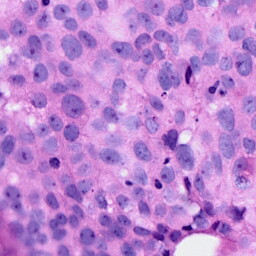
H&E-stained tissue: Breast